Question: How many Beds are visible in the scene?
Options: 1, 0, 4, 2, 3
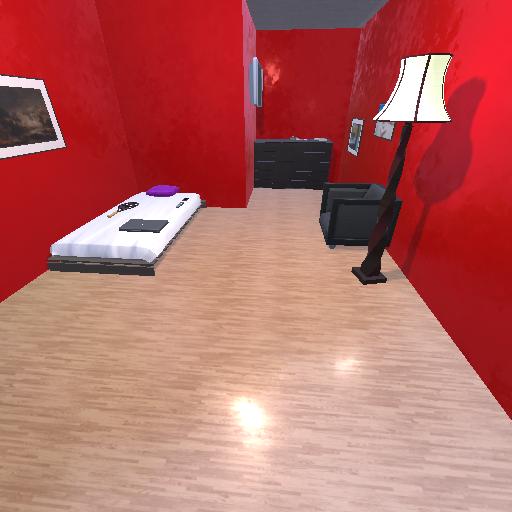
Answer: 1